Question: I am doing some custom CSS with Jquery-UI date picker.
I have one requirement to display a dot below each date on calender to indicate some kind of ratings:

I am creating the dots dynamically as:
'''
<strong>.</strong>
'''
I want to display all the dots closed to the dates like Sunday 1, but I cannot find a way to dynamically align each dots with every date.
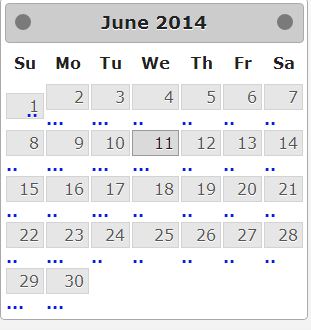
Answer: If you are just trying to put the dots inside your grey bit then you can change your js code (I noticed you are using jQuery so have rewritten to use it):
'''
var table = $(".ui-datepicker-calendar").eq(0);
var tds = table.find("td");
tds.each(function(i) {
var link = $(this).find('a');
if (link.length > 0) {
var rating = 5; // add your rating functionality here
switch (rating)
{
case 1:
link.addClass('dot one');
break;
case 2:
link.addClass('dot two');
break;
case 3:
link.addClass('dot three');
break;
case 4:
link.addClass('dot four');
break;
case 5:
link.addClass('dot five');
break;
}
}
});
'''
and use the following styles:
'''
.dot.one:after {content:'.';}
.dot.two:after {content:'..';}
.dot.three:after {content:'...';}
.dot.four:after {content:'....';}
.dot.five:after {content:'.....';}
.dot:after {display:block; color:#081ae4; font-weight:bold;}
'''
This way your click functionality won't lose the date - <URL>